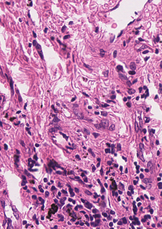
Tumor epithelial tissue: no
Tumor-associated stroma tissue: yes
Normal tissue: no